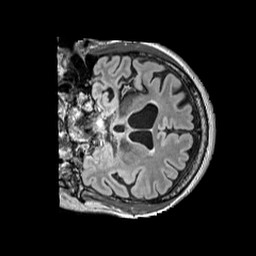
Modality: FLAIR
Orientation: coronal
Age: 51
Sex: female
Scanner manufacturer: siemens
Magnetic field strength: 3 T
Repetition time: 5 s
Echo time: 0.387 s